Question: I have the following pages:
'''
Default.aspx
find_provider.aspx --> (has a search which takes the user to each provider page) --> provider.aspx?id={####}
news.aspx --> (has links to each news) --> article.aspx?id={####}
health.aspx --> (has links to each event) --> event.aspx?id={####}
patinfo.aspx --> (has links to each info) --> info.aspx?id={####}
'''
Although the page are easy to remember but not the ID.
For example, in the 'find_provider.aspx' when a search is performed, there are three results which takes to 'provider.aspx' page, each with a unique ID (with more added in the future):
'''
Bolt, John MD --> provider.aspx?id=90
Barry, Brent MD --> provider.aspx?id=1090
Carson, John MD --> provider.aspx?id=10
'''
How can I set up my web site where I an define what each page's ID will be for making it user and search friendly?
For example:
'''
Bolt, John MD --> provider.aspx/johnbolt
Barry, Brent MD --> provider.aspx/brentbarry
Carson, John MD --> provider.aspx/johncarson
'''
Also, the same for the 'article.aspx', 'event.aspx', and 'info.aspx' and so on...
I am using Ektron CMS and not a MVC in the backend, if it helps to know.
I looked into ASP.net Routing but wasn't sure how to implement it as I am totally new to this process.

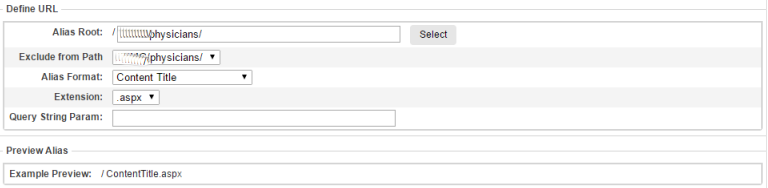
Answer: As you are using Ektron, have you tried using the aliasing feature? This allows for friendly URLs to be created within the CMS. There are different types of aliasing avaiable, please see <URL> for more information.
It is possible to create friendly aliases to a user's profile by creating an Automatic Aliasing rule for Users.
Alternatively, you may be using Smartforms to store information about your Providers. If so, you can create Automatic Aliases for Content by mapping a rule to either your folder structure or a taxonomy.
You can find all these settings in your Workarea here: Settings > Configuration > URL Aliasing. By default aliases are turned off so you will need to enable the alias types you require in the Settings page within the URL Aliasing section.